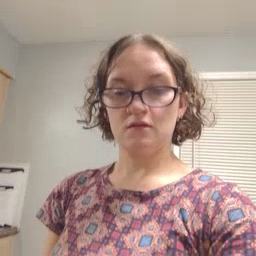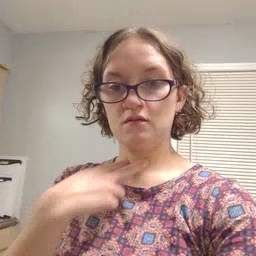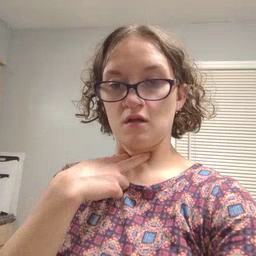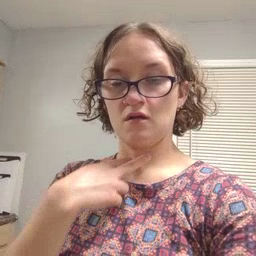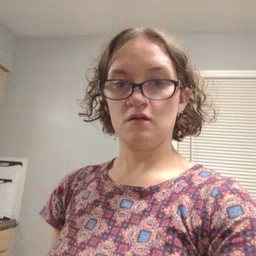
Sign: stuck